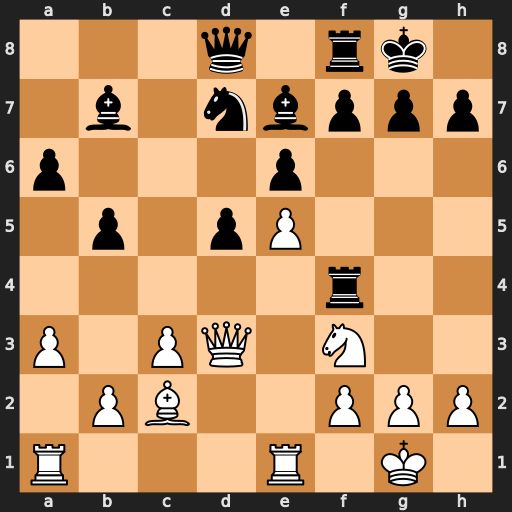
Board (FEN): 3q1rk1/1b1nbppp/p3p3/1p1pP3/5r2/P1PQ1N2/1PB2PPP/R3R1K1
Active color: w
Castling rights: -
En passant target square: -
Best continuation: Qxh7#